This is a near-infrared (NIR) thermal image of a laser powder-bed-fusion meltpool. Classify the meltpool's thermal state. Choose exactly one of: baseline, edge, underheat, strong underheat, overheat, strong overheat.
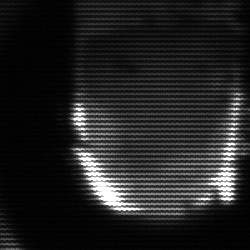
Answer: baseline